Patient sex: F
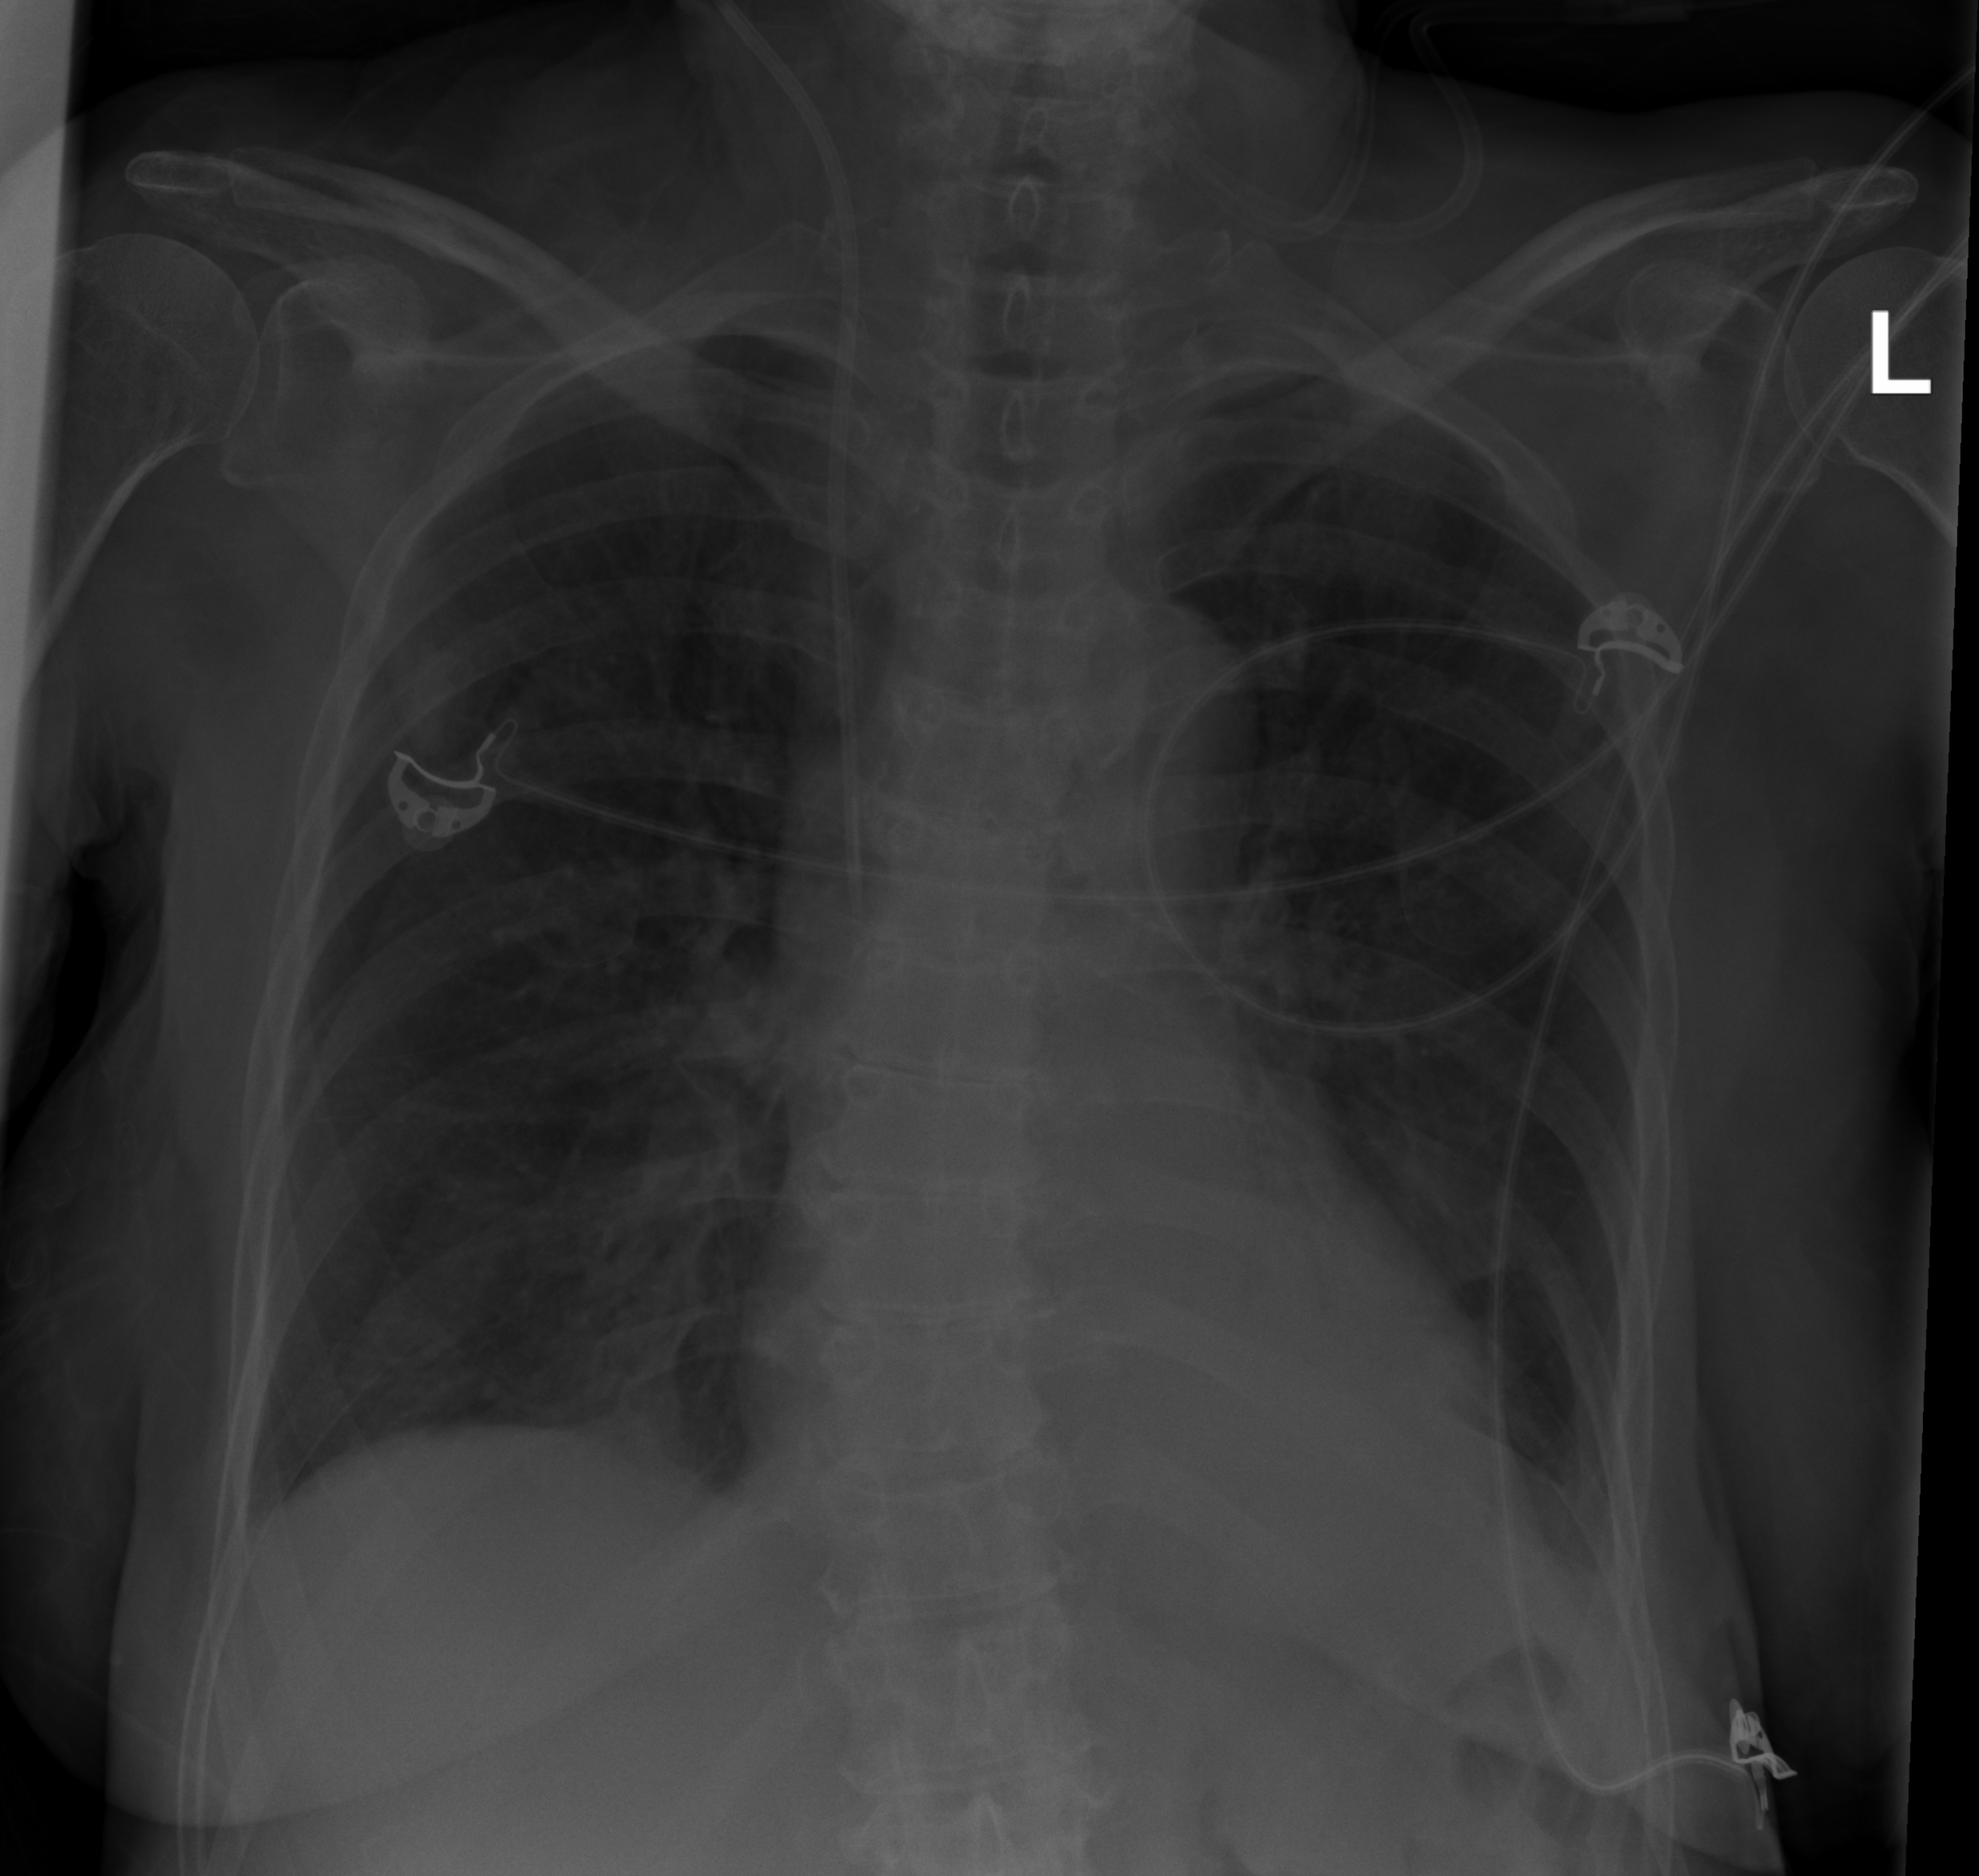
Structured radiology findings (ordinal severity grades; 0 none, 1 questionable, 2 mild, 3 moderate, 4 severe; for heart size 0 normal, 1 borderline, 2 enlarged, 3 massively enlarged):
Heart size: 1
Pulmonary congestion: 0
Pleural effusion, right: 0
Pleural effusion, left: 1
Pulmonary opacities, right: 0
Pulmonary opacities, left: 0
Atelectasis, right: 2
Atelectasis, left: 2